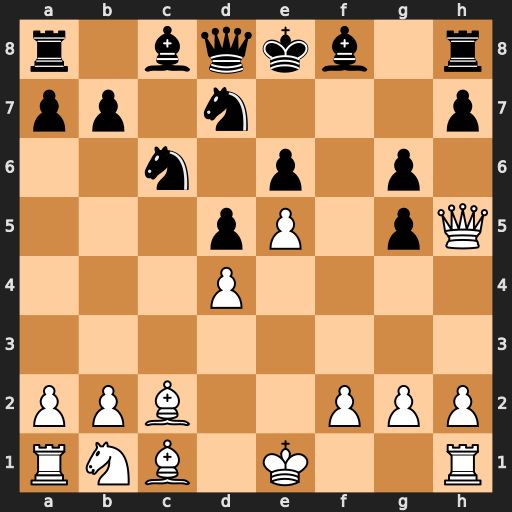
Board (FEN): r1bqkb1r/pp1n3p/2n1p1p1/3pP1pQ/3P4/8/PPB2PPP/RNB1K2R
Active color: w
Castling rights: KQkq
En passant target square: -
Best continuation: Bxg6+ hxg6 Qxg6+ Ke7 Bxg5+